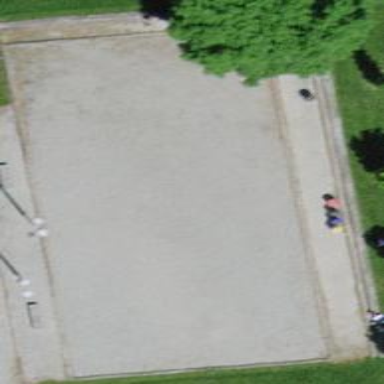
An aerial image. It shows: Sandy boules pitch for leisure land activities.